Question: I am new to layouts in android and would like to implement a layout like the one shown below however I am a bit confused as to how I should layer my layouts in XML.

I am currently trying a:
'''
<LinearLayout>
<RelativeLayout>
<ImageView>
<TextView>
</RelativeLayout>
<LinearLayout>
<ImageView>
<TextView>
<ImageView>
<TextView>
</LinearLayout>
</LinearLayout>
'''
I don't want to over complicate my layout structure. Would there be a better way to structure this?
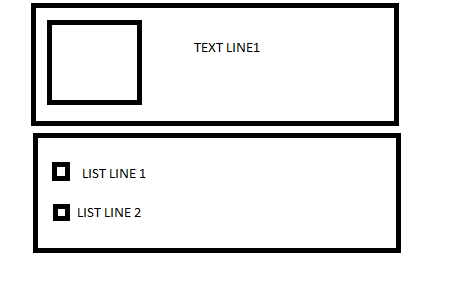
Answer: Might be best to have a look at this link. As a rule of thumb, don't try and nest layouts too much, i.e. keep them as shallow as possible.
So relative layouts are usually better in this case.
<URL>